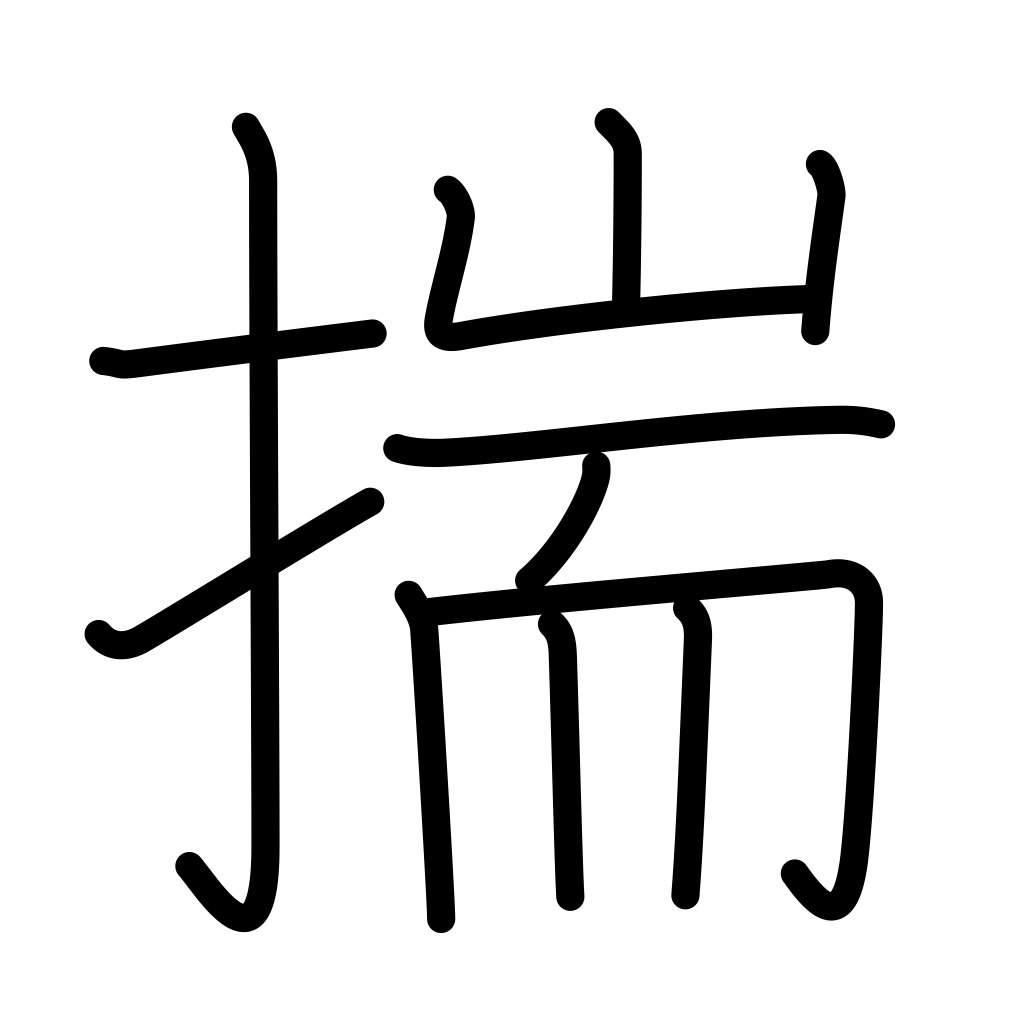
Meaning: conjecture